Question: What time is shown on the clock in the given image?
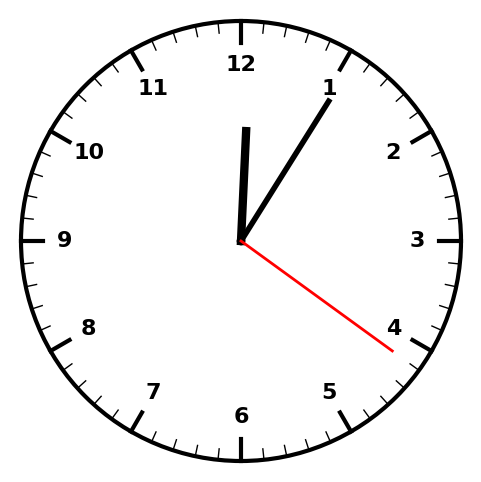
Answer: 12:05:21